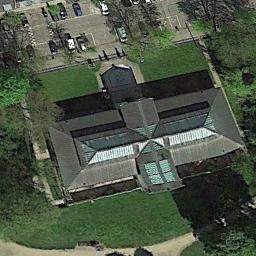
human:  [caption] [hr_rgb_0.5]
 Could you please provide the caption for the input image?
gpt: It was a church with a green lawn around it .

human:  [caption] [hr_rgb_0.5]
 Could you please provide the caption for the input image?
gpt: A black-roofed church with a blue cross shape on the roof, Beside the church is a lawn, Trees and parked vehicles .

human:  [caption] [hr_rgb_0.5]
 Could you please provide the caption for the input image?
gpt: The church with a cross-shaped roof and a parking lot is in front of the church .

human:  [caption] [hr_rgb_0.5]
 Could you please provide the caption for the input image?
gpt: The church is on the grass with a parking lot beside .

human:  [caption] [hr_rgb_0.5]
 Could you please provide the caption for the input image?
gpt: There are lots of cars in the vacant lot next to the church .